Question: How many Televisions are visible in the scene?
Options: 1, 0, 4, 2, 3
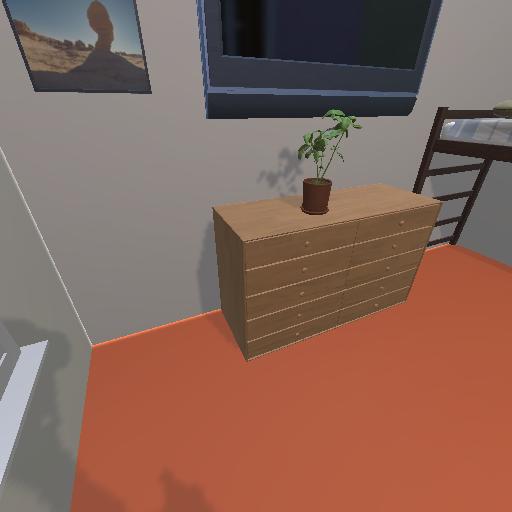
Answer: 1